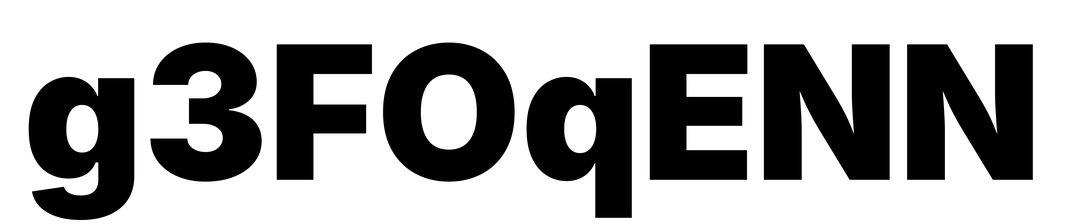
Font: Inter_Black